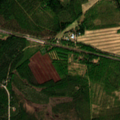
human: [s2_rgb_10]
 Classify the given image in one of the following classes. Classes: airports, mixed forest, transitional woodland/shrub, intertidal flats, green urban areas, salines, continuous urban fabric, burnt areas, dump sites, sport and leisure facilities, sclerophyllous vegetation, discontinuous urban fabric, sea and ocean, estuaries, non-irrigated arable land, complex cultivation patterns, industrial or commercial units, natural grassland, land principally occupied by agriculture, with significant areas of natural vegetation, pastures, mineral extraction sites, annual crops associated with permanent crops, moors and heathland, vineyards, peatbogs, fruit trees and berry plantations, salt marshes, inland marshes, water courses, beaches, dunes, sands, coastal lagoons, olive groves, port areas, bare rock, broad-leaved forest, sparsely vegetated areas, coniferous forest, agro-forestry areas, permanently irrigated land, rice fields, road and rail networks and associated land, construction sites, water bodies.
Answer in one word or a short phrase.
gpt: non-irrigated arable land, broad-leaved forest, coniferous forest, mixed forest